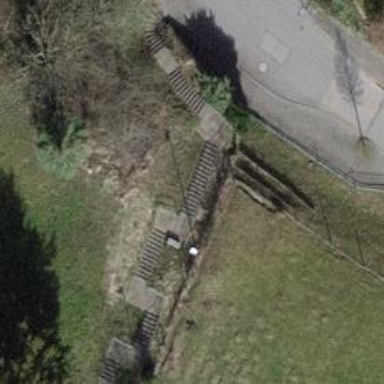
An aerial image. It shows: Road with steps.